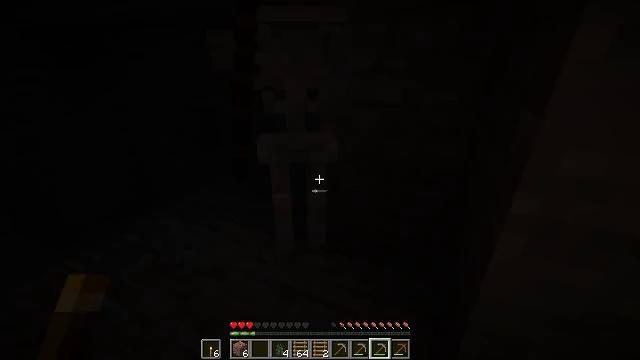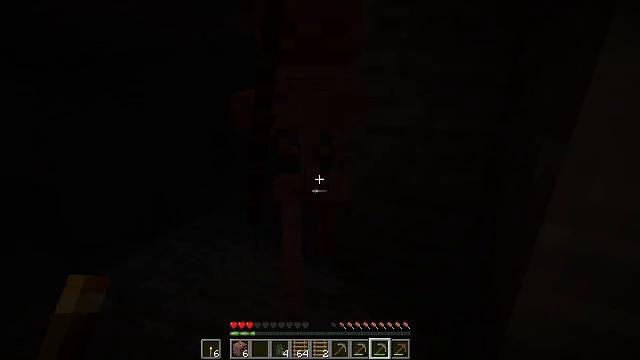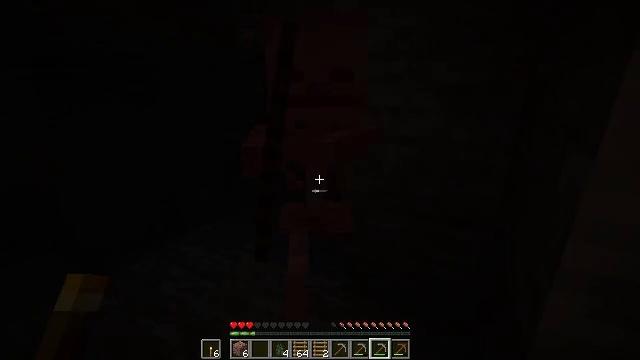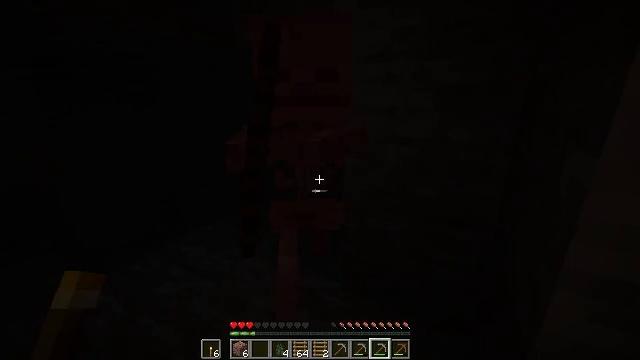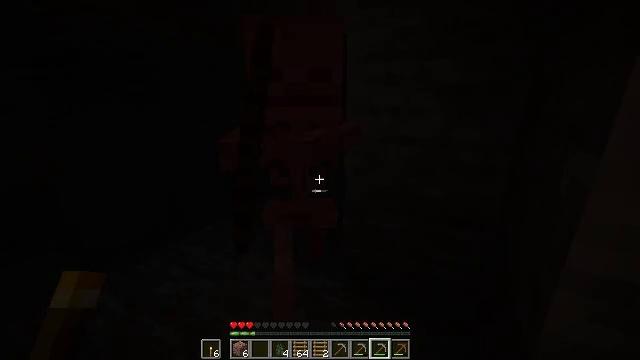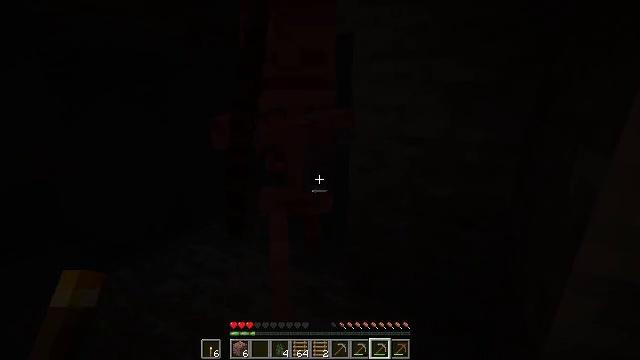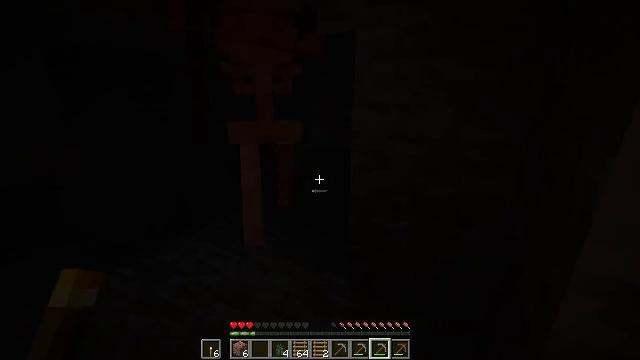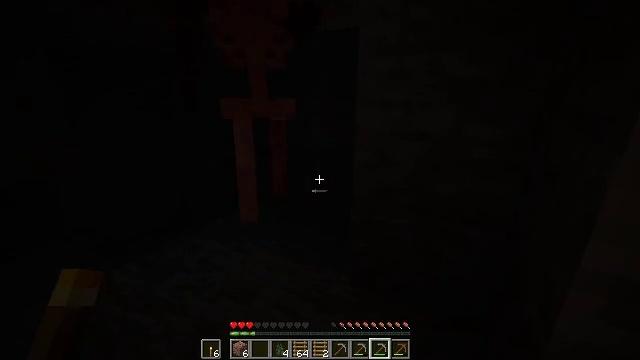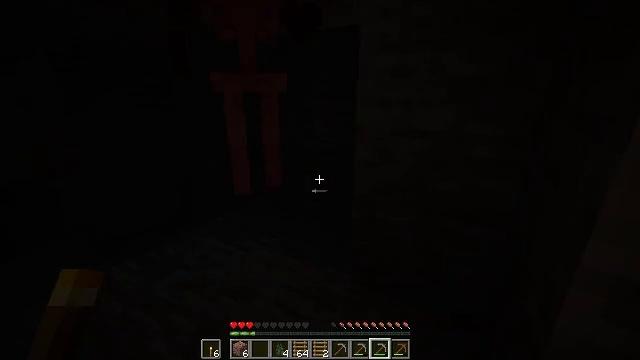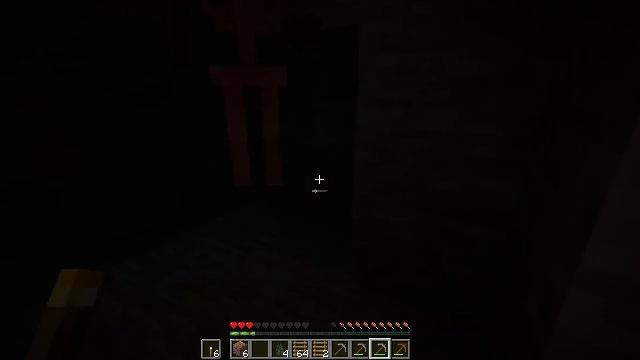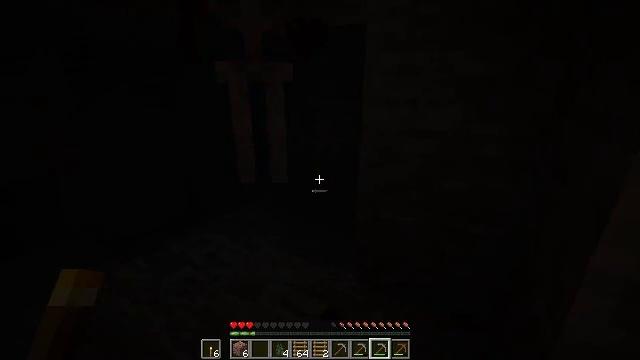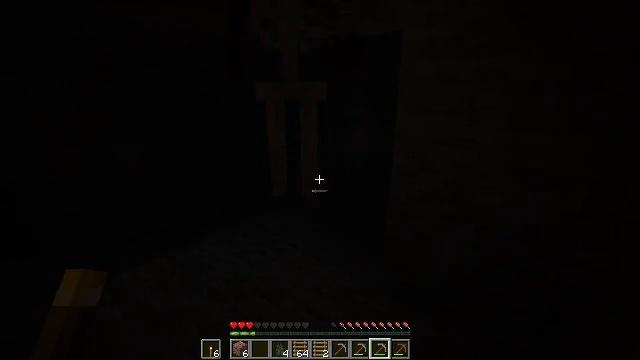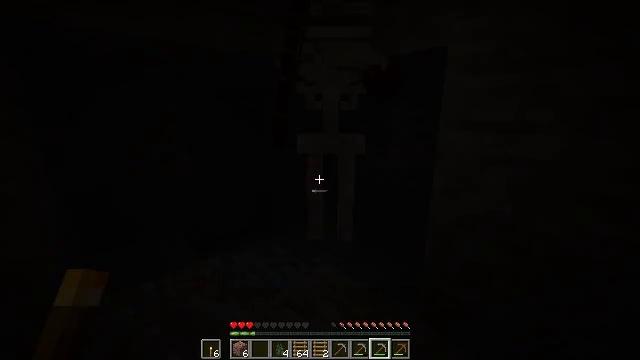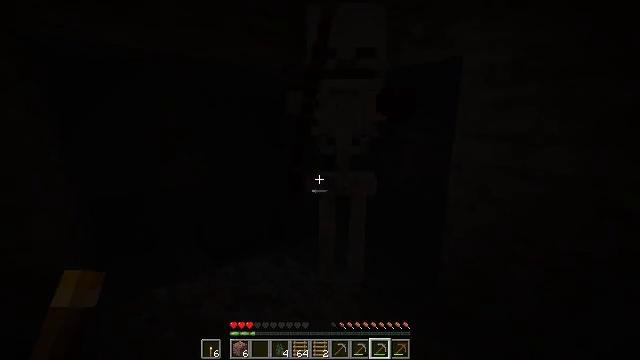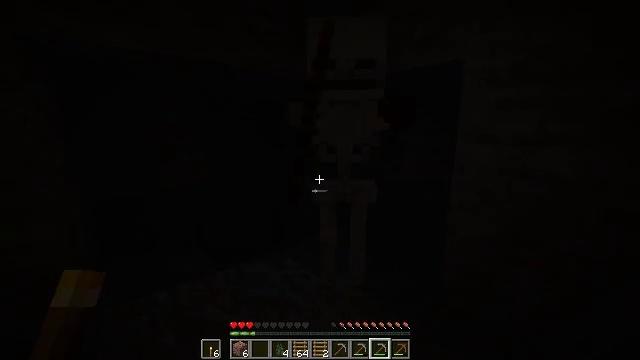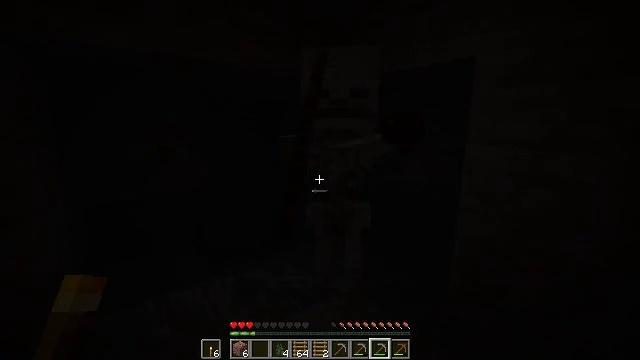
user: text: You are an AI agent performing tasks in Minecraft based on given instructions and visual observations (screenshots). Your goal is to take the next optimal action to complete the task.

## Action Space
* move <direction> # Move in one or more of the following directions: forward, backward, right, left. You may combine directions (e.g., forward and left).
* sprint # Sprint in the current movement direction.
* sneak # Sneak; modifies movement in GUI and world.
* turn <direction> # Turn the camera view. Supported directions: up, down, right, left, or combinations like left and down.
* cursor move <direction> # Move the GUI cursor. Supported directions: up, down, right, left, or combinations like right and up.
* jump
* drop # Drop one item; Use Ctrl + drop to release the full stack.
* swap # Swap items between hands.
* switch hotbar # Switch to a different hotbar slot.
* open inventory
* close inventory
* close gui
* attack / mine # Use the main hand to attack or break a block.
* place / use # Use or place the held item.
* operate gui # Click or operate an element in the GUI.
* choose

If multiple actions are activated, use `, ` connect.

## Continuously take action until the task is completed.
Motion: motion action
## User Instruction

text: Combat the skeleton.
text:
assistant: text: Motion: turn left and up
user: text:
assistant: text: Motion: turn left and up
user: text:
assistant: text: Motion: no_op
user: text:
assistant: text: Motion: no_op
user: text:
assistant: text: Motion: turn left, attack / mine
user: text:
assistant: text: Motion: attack / mine
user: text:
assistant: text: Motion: attack / mine
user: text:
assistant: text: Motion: attack / mine
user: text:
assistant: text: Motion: attack / mine
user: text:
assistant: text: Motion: turn left
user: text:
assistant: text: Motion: turn left and up
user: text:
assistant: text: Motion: turn left and up
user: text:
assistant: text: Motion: turn left and up
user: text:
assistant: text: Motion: no_op
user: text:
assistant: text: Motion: move forward, attack / mine
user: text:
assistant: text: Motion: move forward, attack / mine
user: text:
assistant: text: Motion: move forward, attack / mine
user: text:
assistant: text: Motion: move forward, attack / mine
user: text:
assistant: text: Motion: turn right and down, attack / mine
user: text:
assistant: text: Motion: no_op